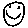
Label: smiley face